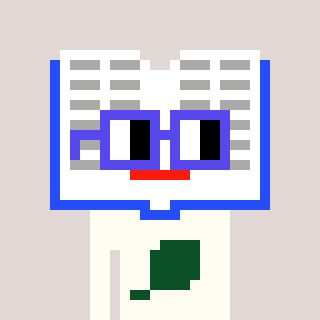
a pixel art character with square blue glasses, a dictionary-shaped head and a grayscale-colored body on a warm background